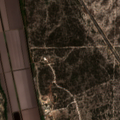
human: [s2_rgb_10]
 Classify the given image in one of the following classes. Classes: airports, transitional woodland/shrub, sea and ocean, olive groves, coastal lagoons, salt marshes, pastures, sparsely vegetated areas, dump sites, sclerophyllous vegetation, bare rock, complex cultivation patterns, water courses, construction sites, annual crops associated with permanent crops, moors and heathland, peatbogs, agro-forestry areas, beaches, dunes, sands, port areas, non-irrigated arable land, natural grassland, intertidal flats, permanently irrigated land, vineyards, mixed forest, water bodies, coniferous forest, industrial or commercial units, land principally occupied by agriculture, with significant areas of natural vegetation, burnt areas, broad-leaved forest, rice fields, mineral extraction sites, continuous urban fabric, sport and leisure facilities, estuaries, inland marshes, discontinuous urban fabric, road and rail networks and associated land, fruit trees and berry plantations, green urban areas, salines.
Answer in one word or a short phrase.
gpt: continuous urban fabric